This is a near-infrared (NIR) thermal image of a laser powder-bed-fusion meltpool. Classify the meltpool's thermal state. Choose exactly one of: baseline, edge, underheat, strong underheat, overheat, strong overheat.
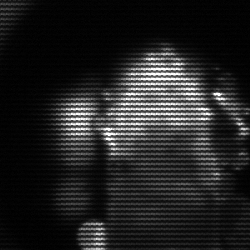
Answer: strong underheat